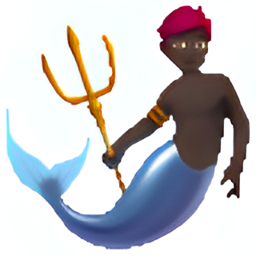
Name: merperson
Emoji: 🧜🏿
Group: People & Body
Sub-group: person-fantasy